The image is the raw acceleration waveform (amplitude versus time) of a rotating-machine vibration signal. Determine the machine's mechanical condition. Answer with exactly one of: normal, misalignment, unbalance, looseness.
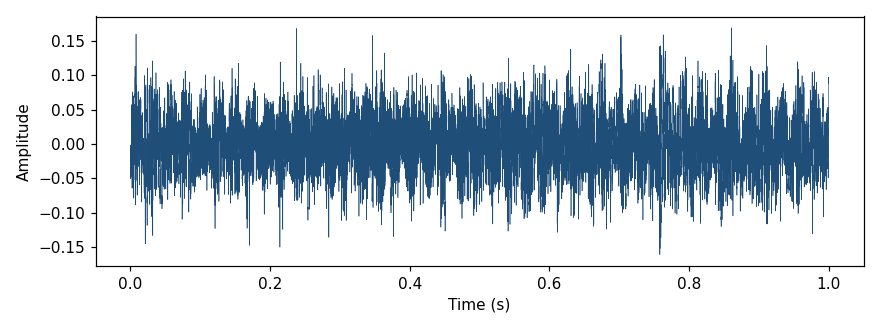
Answer: misalignment